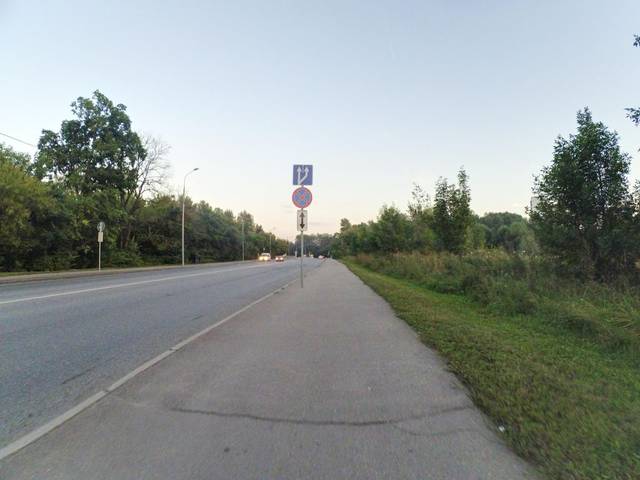
Region: Russia
Coordinates: 55.841, 37.406